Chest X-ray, AP view. Patient: 35 years old, sex M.
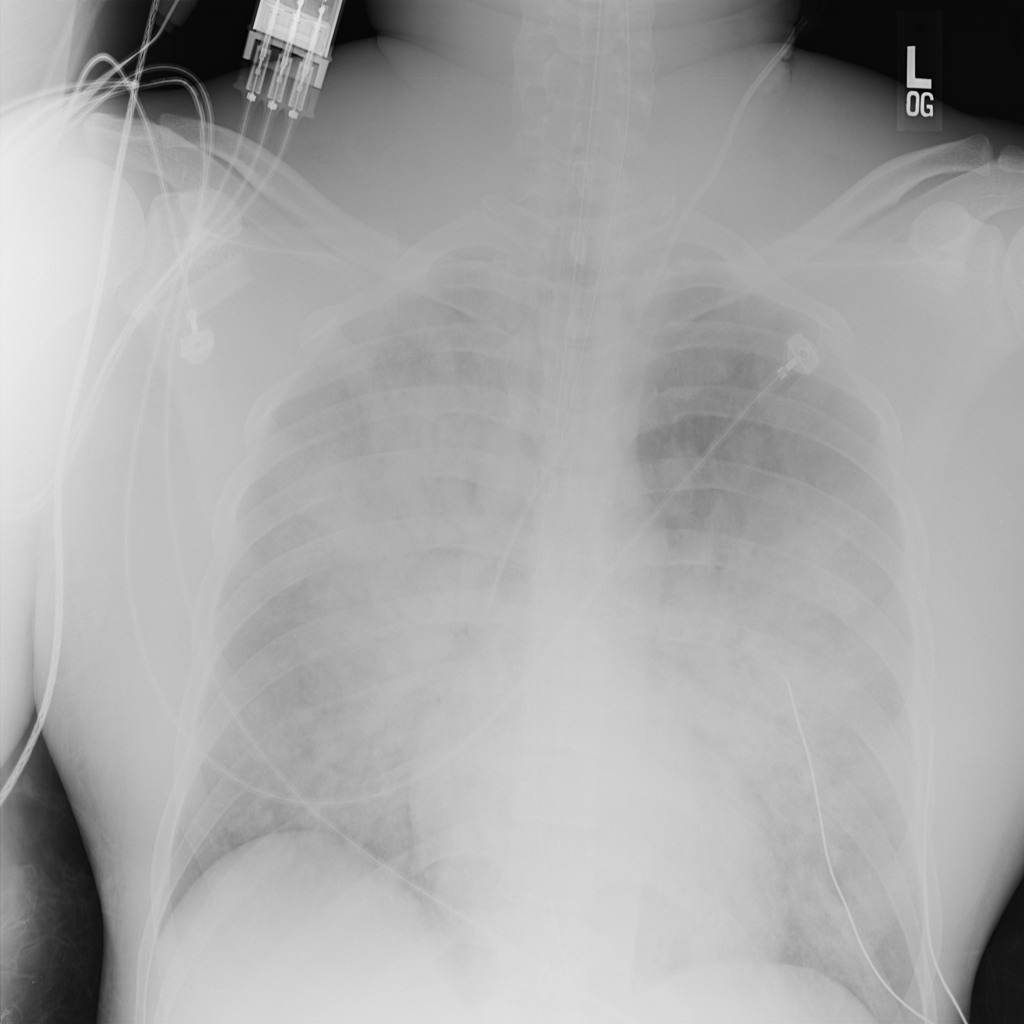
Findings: No Finding